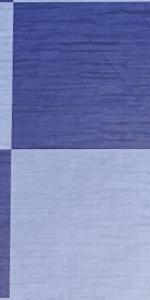
Label: Empty